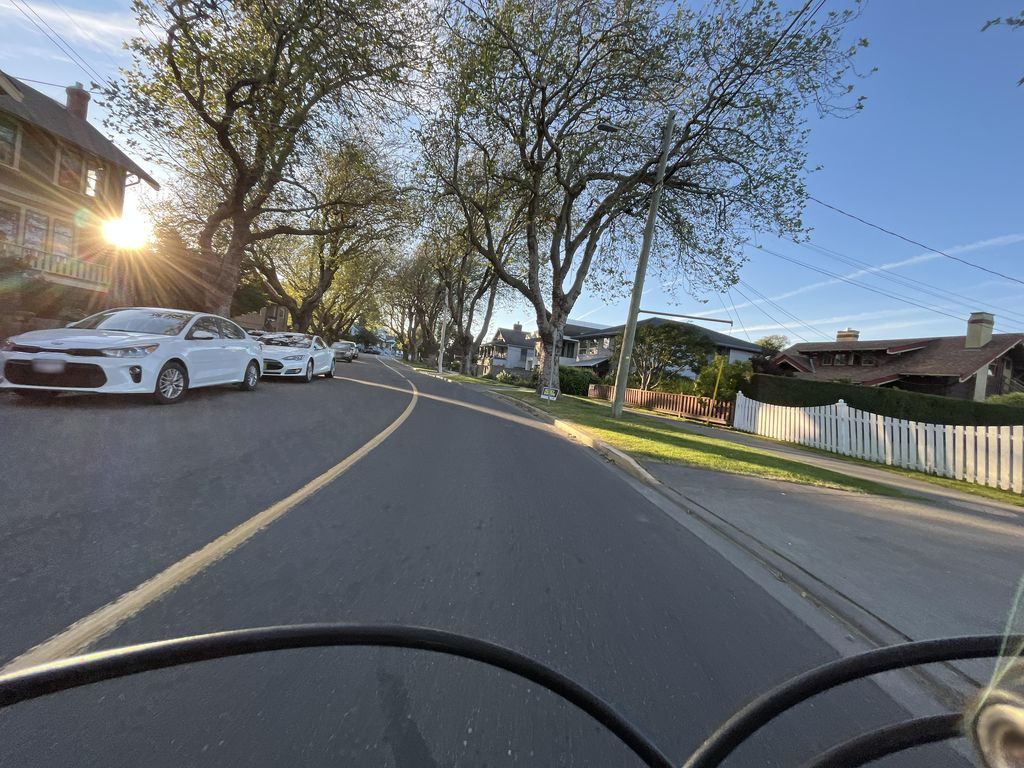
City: victoria